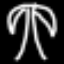
Label: palm tree